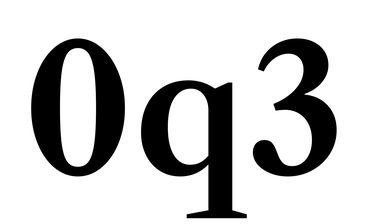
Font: LibreCaslonText_SemiBold